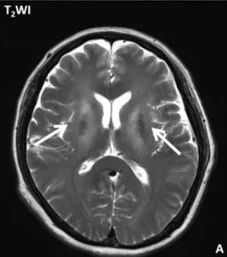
Cranial magnetic resonance imaging (MRI) of a patient with anti-CV2 autoimmune encephalitis. (A-C) T2WI axial images.
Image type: radiology (mri)